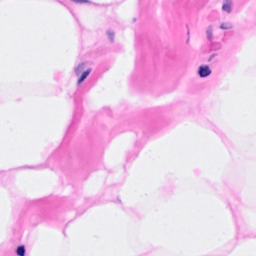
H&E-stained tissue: Breast